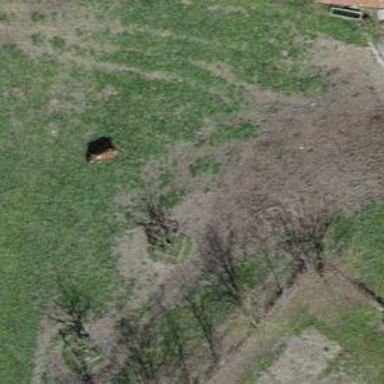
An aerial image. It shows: Farm.